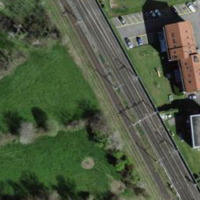
EUNIS habitat code: 54
Species observed at this site:
Corvus corax